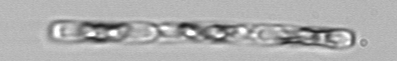
Label: Guinardia_delicatula_TAG_internal_parasite